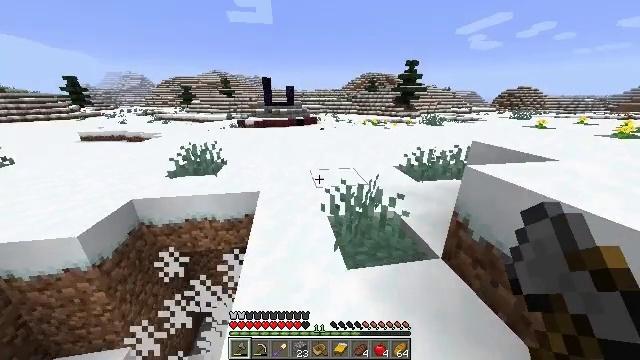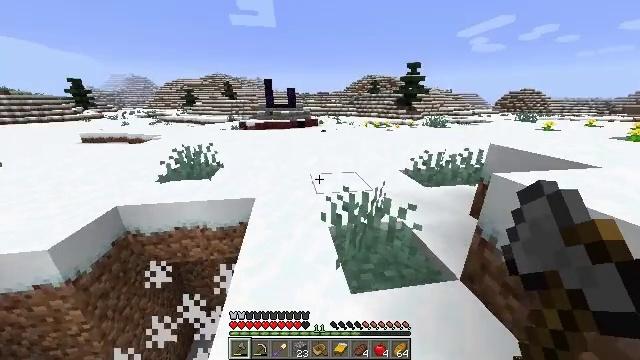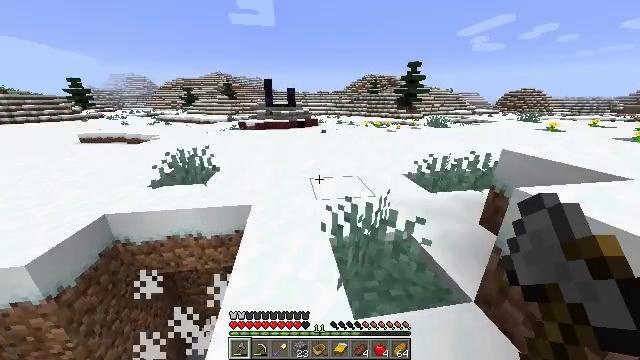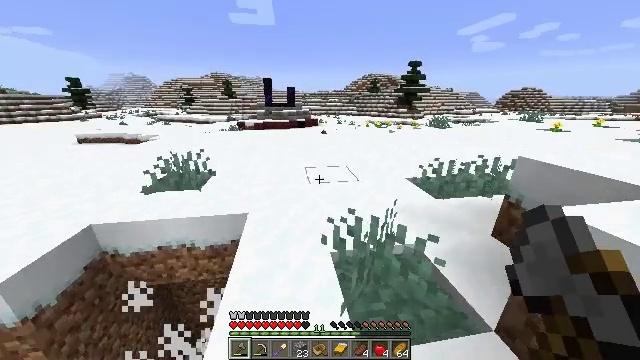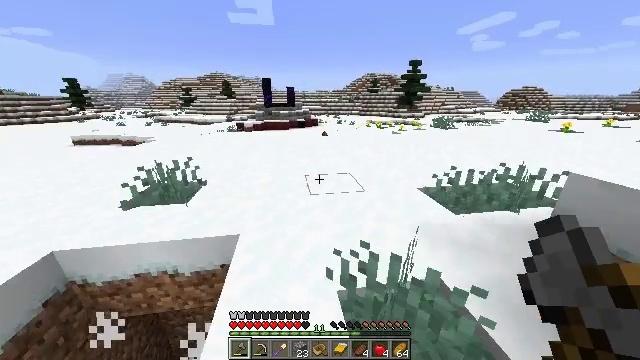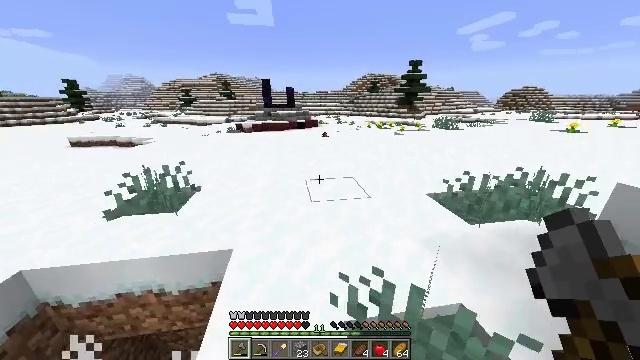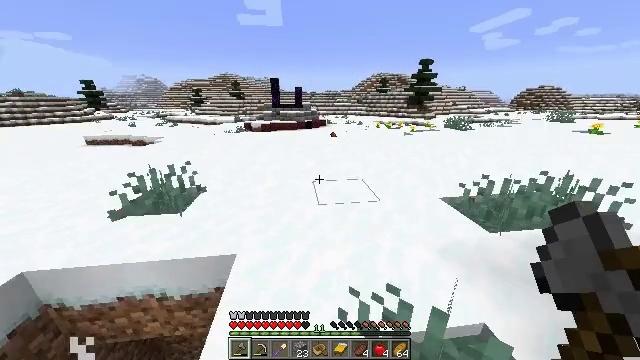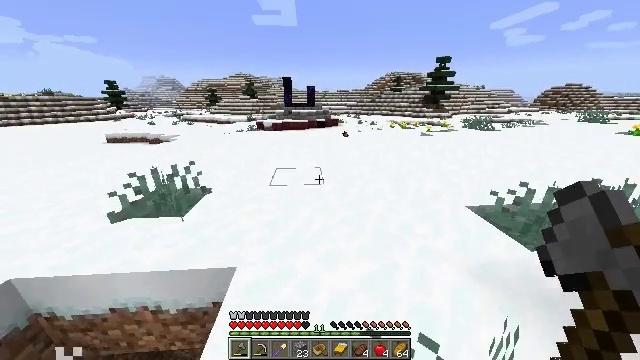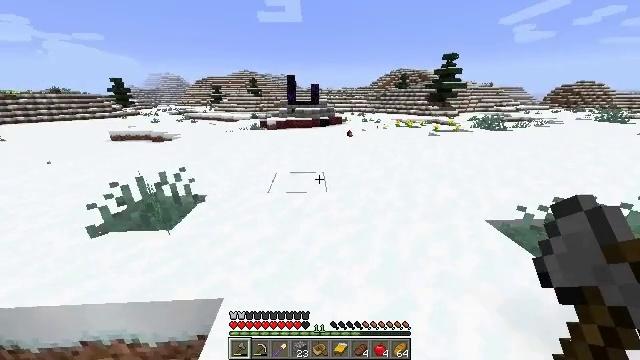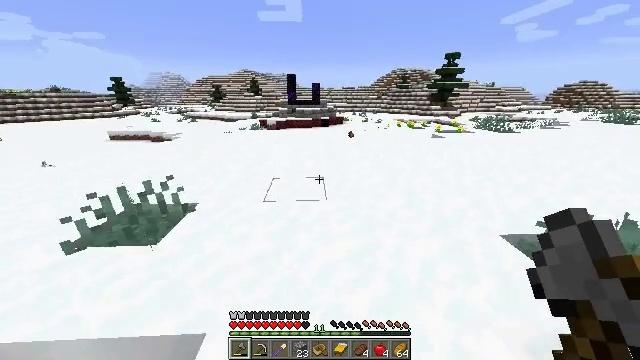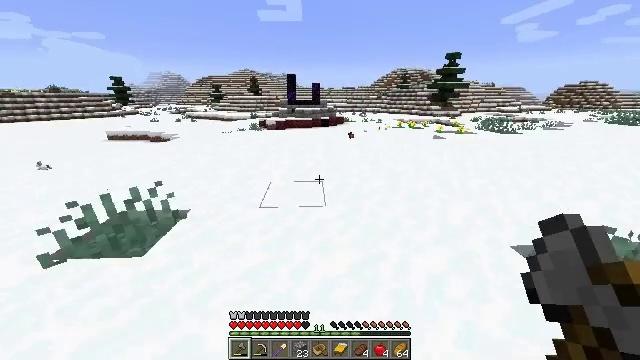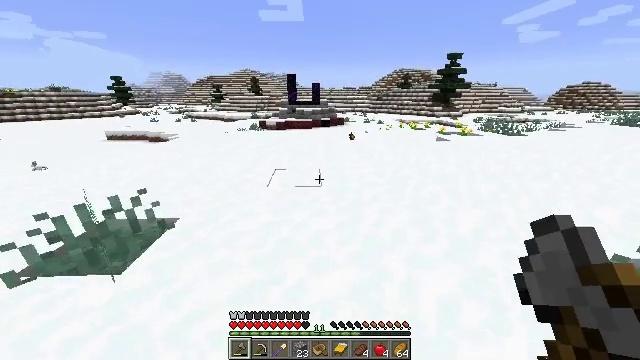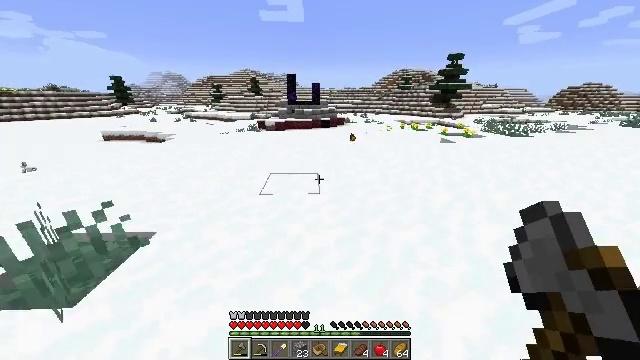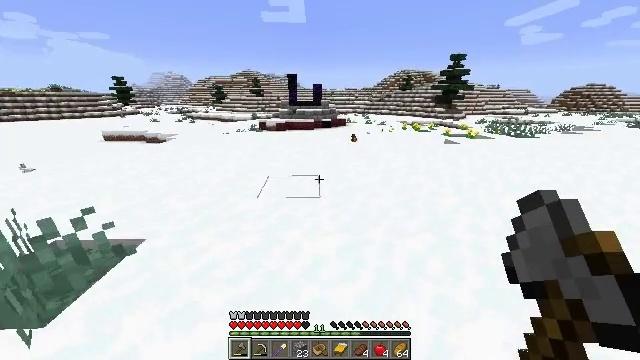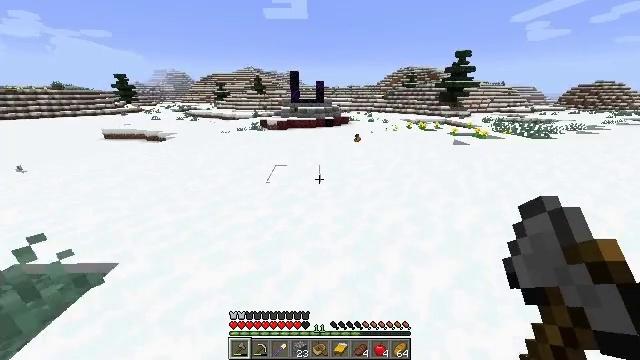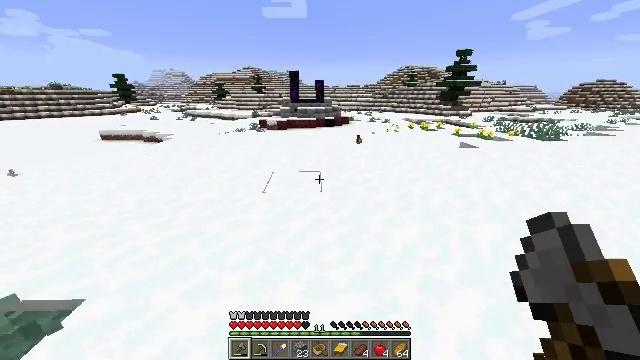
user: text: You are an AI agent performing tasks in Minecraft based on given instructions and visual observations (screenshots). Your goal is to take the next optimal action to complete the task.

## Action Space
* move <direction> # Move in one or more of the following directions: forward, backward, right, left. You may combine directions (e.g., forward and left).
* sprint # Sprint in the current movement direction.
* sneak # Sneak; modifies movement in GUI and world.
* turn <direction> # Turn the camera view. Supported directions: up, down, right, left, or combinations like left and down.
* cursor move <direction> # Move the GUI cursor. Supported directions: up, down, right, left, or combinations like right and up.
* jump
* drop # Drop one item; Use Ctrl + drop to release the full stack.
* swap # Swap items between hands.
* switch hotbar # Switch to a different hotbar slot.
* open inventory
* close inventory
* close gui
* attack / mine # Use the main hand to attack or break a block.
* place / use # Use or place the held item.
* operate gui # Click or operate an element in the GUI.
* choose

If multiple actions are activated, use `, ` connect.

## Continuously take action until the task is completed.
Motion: motion action
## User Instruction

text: Gather snow with a shovel.
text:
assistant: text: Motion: move forward, sprint
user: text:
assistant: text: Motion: move forward, sprint
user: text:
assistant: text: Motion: move forward, sprint
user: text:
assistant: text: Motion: move forward, sprint
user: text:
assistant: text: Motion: move forward, sprint
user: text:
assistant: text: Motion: move forward, sprint, turn left
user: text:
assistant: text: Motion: move forward, sprint, turn left
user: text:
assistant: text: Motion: move forward, sprint, turn left
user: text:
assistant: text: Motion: move forward, sprint
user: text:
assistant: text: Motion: move forward, sprint
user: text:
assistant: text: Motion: move forward, sprint
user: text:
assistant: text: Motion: move forward, sprint
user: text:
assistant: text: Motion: move forward, sprint
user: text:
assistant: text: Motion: move forward, sprint
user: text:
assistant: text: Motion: move forward, sprint
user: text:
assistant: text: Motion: move forward, sprint
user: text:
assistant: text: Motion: move forward, sprint
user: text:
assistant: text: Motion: move forward, sprint
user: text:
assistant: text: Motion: move forward, sprint
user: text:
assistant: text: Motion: move forward, sprint
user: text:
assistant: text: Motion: move forward, sprint
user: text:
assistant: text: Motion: move forward, sprint
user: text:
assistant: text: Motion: move forward, sprint
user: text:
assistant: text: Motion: move forward, sprint
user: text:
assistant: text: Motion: move forward, sprint
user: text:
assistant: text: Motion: move forward, sprint
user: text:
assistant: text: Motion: move forward, sprint
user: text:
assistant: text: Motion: move forward, sprint
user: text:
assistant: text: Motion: move forward, sprint
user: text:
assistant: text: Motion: move forward and move left, sprint